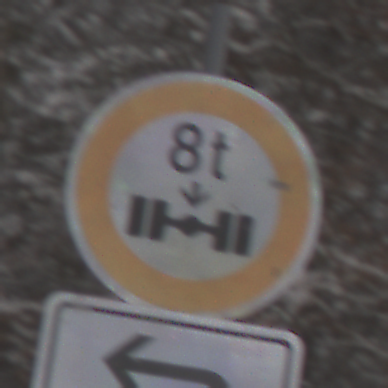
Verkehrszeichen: TatsaechlicheAchslast
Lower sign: RichtungsangabeDurchPfeile2
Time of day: MorningAfternoon
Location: Outdoor (Nature)
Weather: PartlyCloudy
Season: Winter
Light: Natural